Field crop: tomato
Growth stage: 1
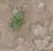
Species: solanum